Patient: sex M, age 45
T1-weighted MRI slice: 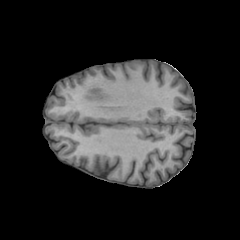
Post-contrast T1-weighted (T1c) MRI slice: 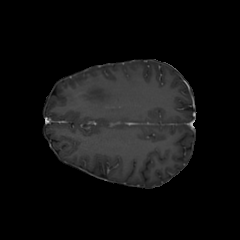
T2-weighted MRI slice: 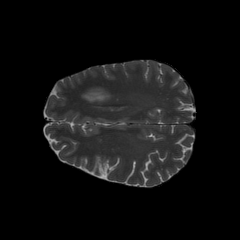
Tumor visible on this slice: yes
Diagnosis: Oligodendroglioma, IDH-mutant, 1p/19q-codeleted
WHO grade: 2